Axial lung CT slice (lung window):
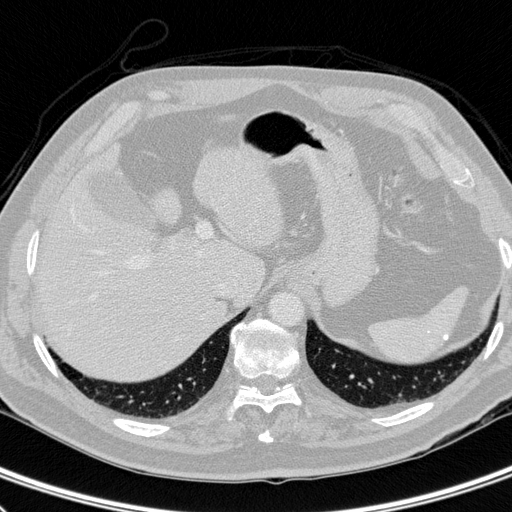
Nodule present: no